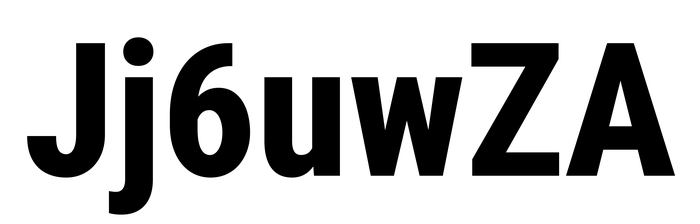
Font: Roboto_Condensed_ExtraBold